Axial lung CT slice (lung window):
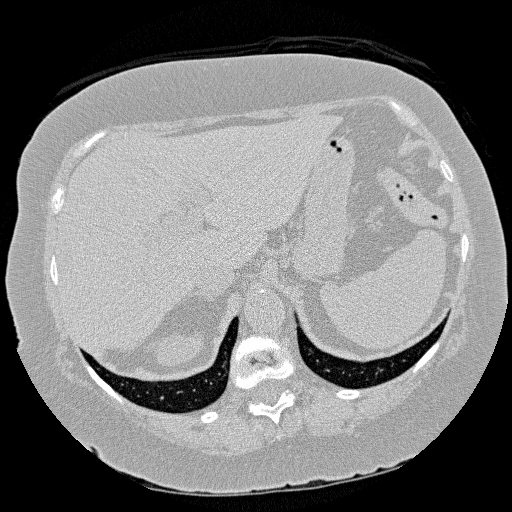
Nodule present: no